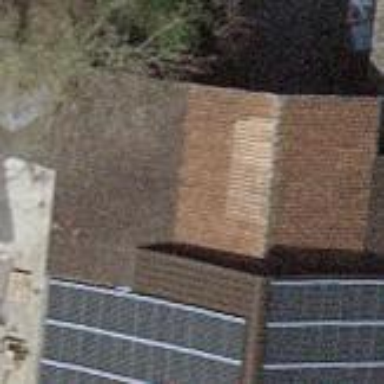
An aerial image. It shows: View of roof of building.